Field crop: maize
Growth stage: 2
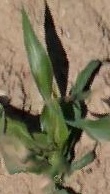
Species: maize